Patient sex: M
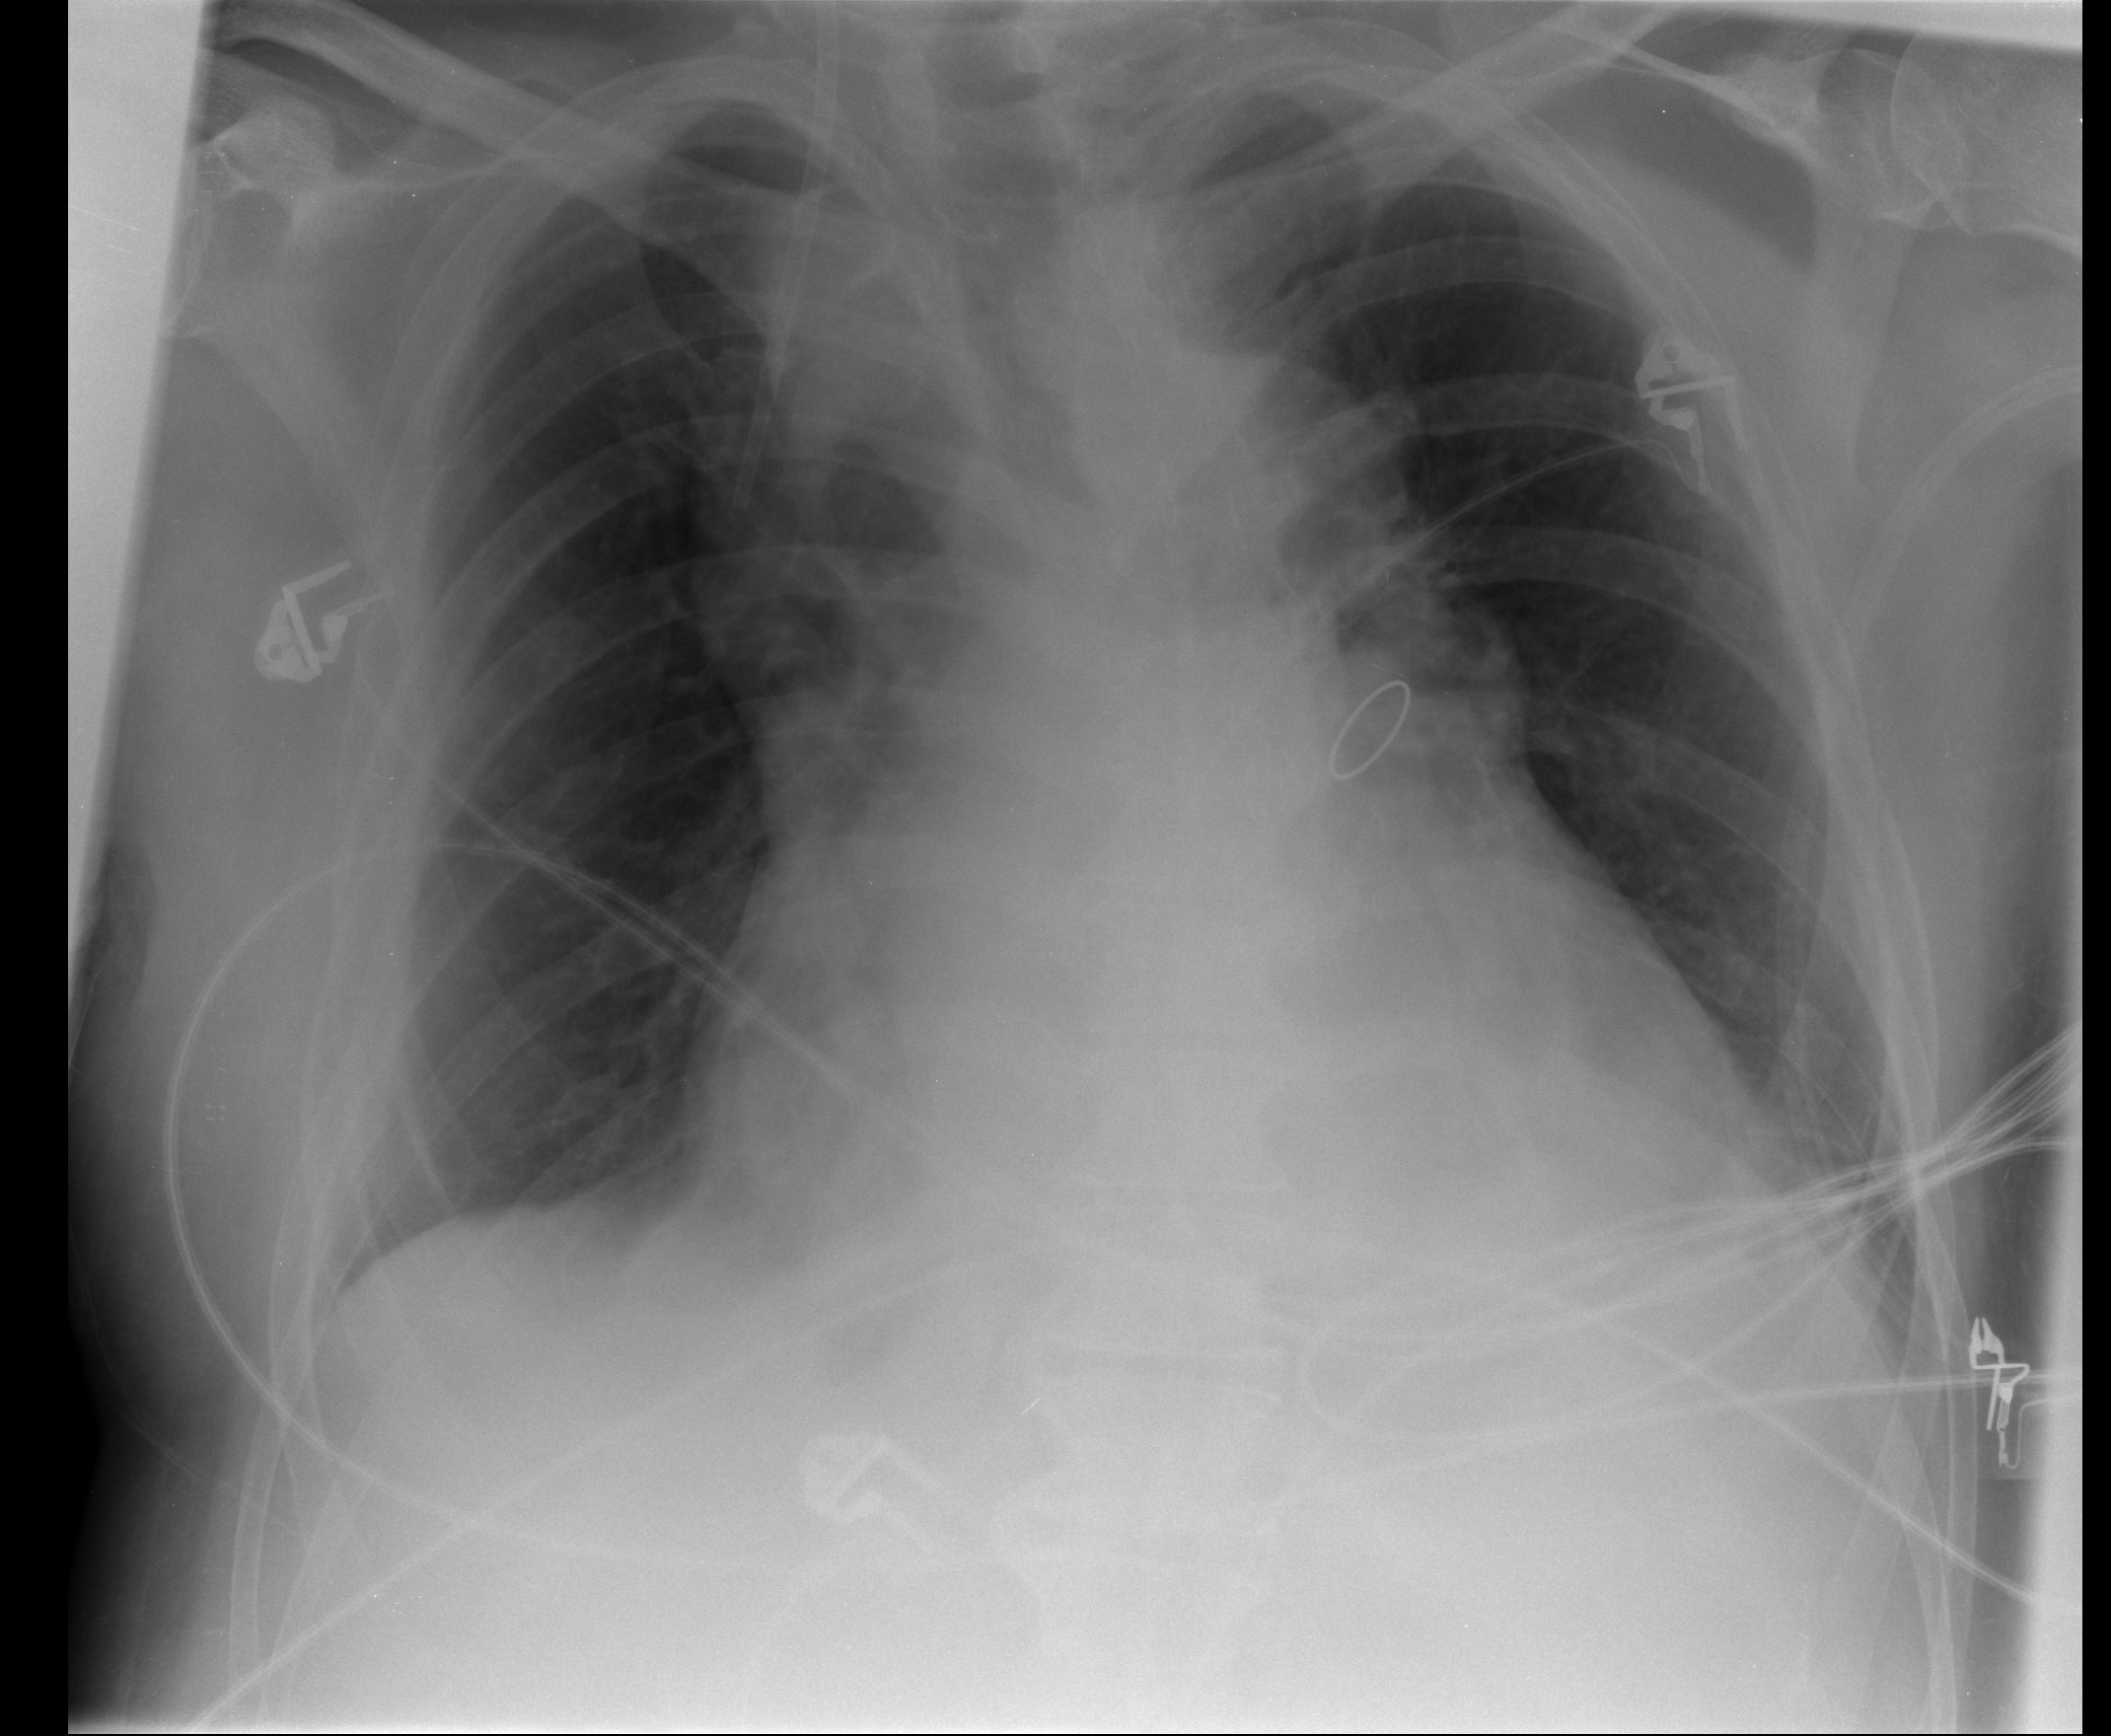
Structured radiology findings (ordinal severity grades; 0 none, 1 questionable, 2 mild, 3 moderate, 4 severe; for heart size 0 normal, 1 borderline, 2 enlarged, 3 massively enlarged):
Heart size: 2
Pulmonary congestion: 0
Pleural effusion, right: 0
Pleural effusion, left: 1
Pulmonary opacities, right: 0
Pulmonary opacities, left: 0
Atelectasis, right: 0
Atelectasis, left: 0